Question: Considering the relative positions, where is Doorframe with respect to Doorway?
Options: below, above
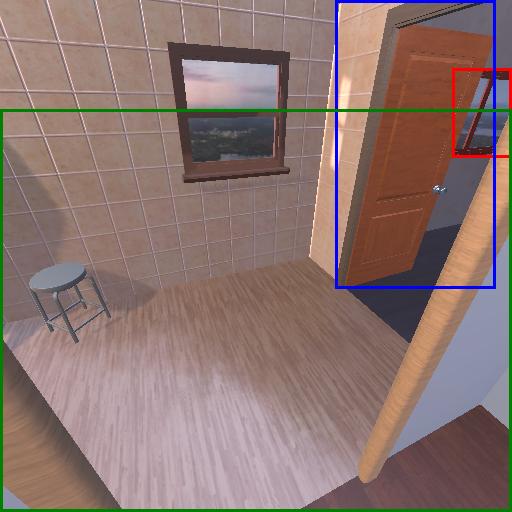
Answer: below